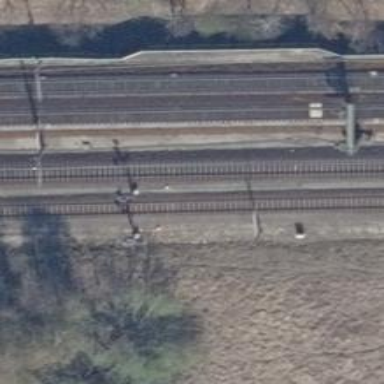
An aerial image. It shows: Railway signal.